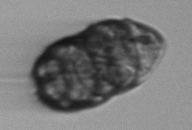
Label: Margalefidinium